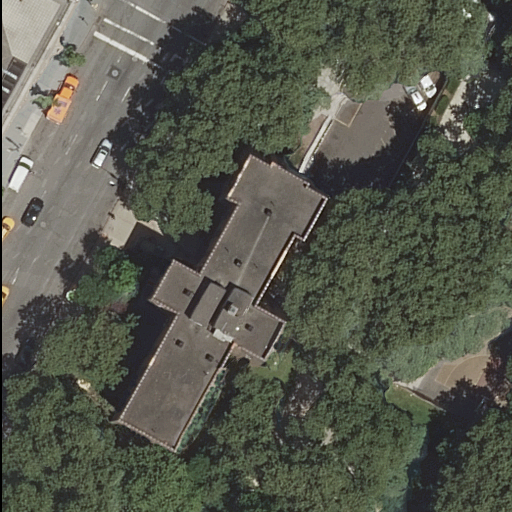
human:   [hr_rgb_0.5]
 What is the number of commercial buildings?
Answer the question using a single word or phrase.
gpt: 0

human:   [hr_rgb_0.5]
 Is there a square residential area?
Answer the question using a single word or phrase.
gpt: no

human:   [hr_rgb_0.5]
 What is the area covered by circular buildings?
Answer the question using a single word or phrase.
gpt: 0m2

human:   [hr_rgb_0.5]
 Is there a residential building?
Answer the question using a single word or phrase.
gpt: yes

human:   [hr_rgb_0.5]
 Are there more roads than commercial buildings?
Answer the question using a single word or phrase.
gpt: yes

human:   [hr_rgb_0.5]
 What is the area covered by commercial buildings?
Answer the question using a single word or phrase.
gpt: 0m2

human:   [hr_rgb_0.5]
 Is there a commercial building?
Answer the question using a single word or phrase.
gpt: no

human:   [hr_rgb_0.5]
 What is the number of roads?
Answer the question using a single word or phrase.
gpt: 9

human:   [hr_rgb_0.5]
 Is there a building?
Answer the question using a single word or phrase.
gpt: yes

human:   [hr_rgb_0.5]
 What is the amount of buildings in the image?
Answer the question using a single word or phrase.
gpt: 2

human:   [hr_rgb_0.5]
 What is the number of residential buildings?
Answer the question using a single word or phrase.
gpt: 2

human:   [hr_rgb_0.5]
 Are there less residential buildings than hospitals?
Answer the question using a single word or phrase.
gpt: no

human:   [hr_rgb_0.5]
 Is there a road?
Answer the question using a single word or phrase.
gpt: yes

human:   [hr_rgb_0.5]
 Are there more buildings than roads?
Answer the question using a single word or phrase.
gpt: no

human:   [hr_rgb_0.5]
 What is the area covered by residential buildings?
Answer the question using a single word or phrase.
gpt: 1302m2

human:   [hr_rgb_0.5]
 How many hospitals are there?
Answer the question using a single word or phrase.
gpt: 1

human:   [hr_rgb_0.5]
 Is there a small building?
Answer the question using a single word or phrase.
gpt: no

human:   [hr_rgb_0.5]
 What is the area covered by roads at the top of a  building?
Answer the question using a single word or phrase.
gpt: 0m2

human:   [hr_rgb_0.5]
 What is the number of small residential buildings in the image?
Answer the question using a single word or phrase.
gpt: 0

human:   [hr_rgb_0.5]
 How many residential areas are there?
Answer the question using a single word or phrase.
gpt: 1

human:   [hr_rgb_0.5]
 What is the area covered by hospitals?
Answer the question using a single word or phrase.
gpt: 4084m2

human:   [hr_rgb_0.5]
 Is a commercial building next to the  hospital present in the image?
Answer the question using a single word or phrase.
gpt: no

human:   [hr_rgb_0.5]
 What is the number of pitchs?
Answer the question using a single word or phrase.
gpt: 1

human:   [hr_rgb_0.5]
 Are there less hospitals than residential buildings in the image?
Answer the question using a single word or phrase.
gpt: yes

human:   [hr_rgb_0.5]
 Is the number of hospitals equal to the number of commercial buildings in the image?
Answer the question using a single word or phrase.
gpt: no

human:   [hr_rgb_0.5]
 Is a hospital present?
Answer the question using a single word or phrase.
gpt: yes

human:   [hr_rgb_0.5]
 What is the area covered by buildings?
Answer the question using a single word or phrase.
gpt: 1302m2

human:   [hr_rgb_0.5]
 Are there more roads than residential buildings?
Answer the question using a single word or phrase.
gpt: yes

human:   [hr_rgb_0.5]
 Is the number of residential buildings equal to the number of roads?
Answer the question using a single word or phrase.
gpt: no

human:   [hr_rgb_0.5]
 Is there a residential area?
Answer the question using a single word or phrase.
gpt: yes

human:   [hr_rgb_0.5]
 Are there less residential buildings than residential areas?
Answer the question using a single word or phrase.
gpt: no

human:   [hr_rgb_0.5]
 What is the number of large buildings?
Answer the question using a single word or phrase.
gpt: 1

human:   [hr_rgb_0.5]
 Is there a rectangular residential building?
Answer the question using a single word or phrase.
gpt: yes

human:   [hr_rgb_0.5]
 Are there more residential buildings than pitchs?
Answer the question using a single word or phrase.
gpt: yes

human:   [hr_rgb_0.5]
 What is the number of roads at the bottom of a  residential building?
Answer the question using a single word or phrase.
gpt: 5

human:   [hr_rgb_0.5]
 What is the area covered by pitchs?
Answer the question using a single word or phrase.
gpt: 639m2

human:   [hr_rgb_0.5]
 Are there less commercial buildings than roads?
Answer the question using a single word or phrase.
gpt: yes

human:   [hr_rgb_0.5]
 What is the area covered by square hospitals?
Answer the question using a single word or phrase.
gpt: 0m2

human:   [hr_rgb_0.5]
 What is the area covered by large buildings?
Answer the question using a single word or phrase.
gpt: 1085m2

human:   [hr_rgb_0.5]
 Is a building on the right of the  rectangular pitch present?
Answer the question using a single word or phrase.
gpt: no

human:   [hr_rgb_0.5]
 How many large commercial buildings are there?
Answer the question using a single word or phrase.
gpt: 0

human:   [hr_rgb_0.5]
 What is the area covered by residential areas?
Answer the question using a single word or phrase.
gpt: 9931m2

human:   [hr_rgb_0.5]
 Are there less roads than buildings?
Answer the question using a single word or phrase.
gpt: no

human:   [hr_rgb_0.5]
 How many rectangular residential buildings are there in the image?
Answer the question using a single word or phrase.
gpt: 1

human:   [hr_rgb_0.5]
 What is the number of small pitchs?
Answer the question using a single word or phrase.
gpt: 0

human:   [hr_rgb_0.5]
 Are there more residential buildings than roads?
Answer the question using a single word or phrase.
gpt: no

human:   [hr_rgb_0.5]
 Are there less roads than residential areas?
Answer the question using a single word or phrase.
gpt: no

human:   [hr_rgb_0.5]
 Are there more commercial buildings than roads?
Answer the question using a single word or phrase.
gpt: no

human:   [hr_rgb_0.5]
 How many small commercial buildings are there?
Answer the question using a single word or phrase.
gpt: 0

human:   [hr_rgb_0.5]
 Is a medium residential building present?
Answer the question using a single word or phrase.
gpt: yes

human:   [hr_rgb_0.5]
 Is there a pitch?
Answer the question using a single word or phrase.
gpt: yes

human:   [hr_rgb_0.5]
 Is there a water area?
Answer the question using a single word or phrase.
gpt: no

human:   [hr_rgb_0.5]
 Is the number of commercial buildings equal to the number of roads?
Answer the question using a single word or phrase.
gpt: no

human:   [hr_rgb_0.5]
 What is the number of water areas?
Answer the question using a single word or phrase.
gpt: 0

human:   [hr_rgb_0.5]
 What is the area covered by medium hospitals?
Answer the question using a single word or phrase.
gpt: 0m2

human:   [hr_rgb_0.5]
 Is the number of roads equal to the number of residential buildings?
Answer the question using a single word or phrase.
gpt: no

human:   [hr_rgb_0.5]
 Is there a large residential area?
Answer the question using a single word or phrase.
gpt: yes

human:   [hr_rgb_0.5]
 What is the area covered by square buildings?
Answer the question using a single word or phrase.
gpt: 0m2

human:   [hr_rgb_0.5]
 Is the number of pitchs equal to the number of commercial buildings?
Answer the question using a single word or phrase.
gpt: no

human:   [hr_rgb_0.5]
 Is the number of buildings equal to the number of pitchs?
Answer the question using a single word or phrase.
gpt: no

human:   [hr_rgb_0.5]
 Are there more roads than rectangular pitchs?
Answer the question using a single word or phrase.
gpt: yes

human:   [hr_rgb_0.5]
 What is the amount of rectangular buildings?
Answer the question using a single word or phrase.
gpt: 1

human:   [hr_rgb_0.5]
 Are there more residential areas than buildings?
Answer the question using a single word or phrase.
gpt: no

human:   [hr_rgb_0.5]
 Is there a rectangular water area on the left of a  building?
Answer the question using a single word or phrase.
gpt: no